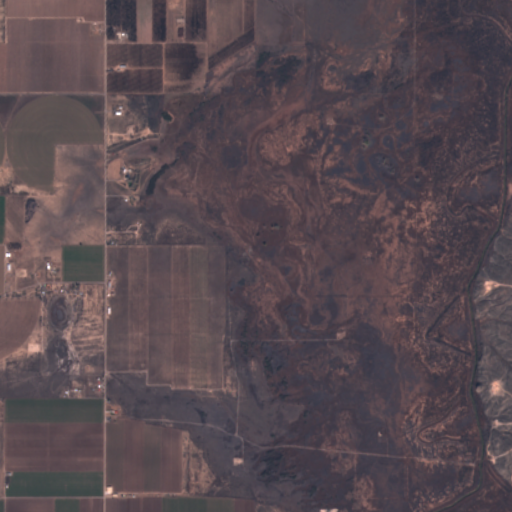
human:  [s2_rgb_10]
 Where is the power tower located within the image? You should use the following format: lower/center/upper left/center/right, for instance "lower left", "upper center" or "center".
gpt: The power tower is located in the right of the image.
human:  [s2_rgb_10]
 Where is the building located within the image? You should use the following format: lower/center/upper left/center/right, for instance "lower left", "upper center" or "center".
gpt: The building is located in the left of the image.
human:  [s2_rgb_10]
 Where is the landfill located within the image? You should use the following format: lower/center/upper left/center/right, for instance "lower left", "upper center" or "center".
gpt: There is no landfill in the image.